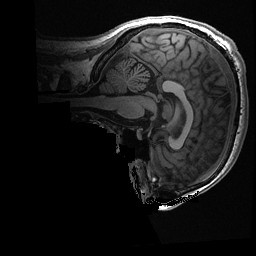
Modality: T1w
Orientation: sagittal
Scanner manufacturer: ge
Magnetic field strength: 3 T
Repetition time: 0.008164 s
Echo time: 0.003184 s